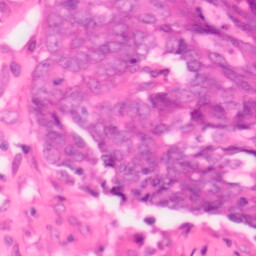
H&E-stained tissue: Colon